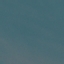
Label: SeaLake